Aerial crown-view tile of a tropical tree (Barro Colorado Island, Panama), acquired 20250317:
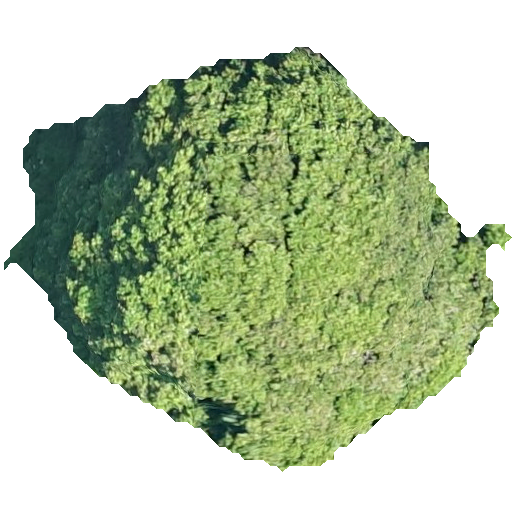
Species: Prioria copaifera
GBIF accepted scientific name: Prioria copaifera
Crown area: 204.372 m²